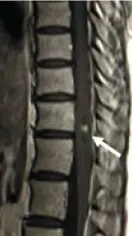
Magnetic resonance imaging of the patient. (C) Gd-enhanced T1-weighted image of the lower thoracic cord. A small hemangioblatoma with a syrinx is shown.
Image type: radiology (mri)